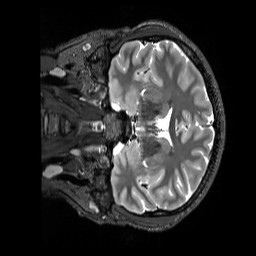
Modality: T2w
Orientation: coronal
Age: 28
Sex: female
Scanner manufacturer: siemens
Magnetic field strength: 3 T
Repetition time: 3.2 s
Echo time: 0.728 s